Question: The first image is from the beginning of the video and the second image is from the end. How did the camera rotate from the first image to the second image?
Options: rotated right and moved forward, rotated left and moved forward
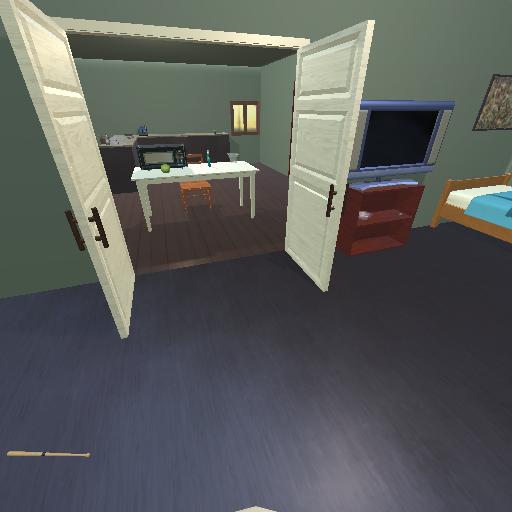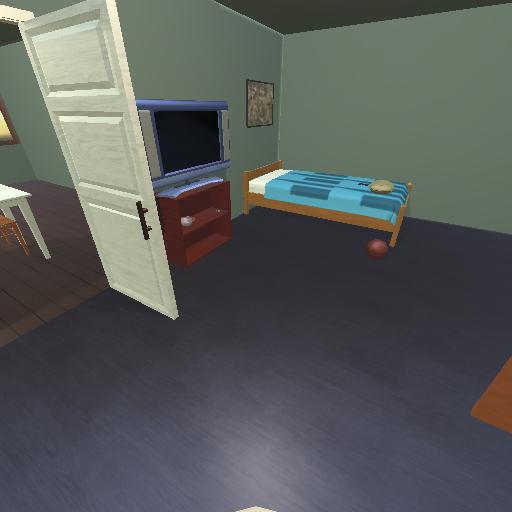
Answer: rotated right and moved forward